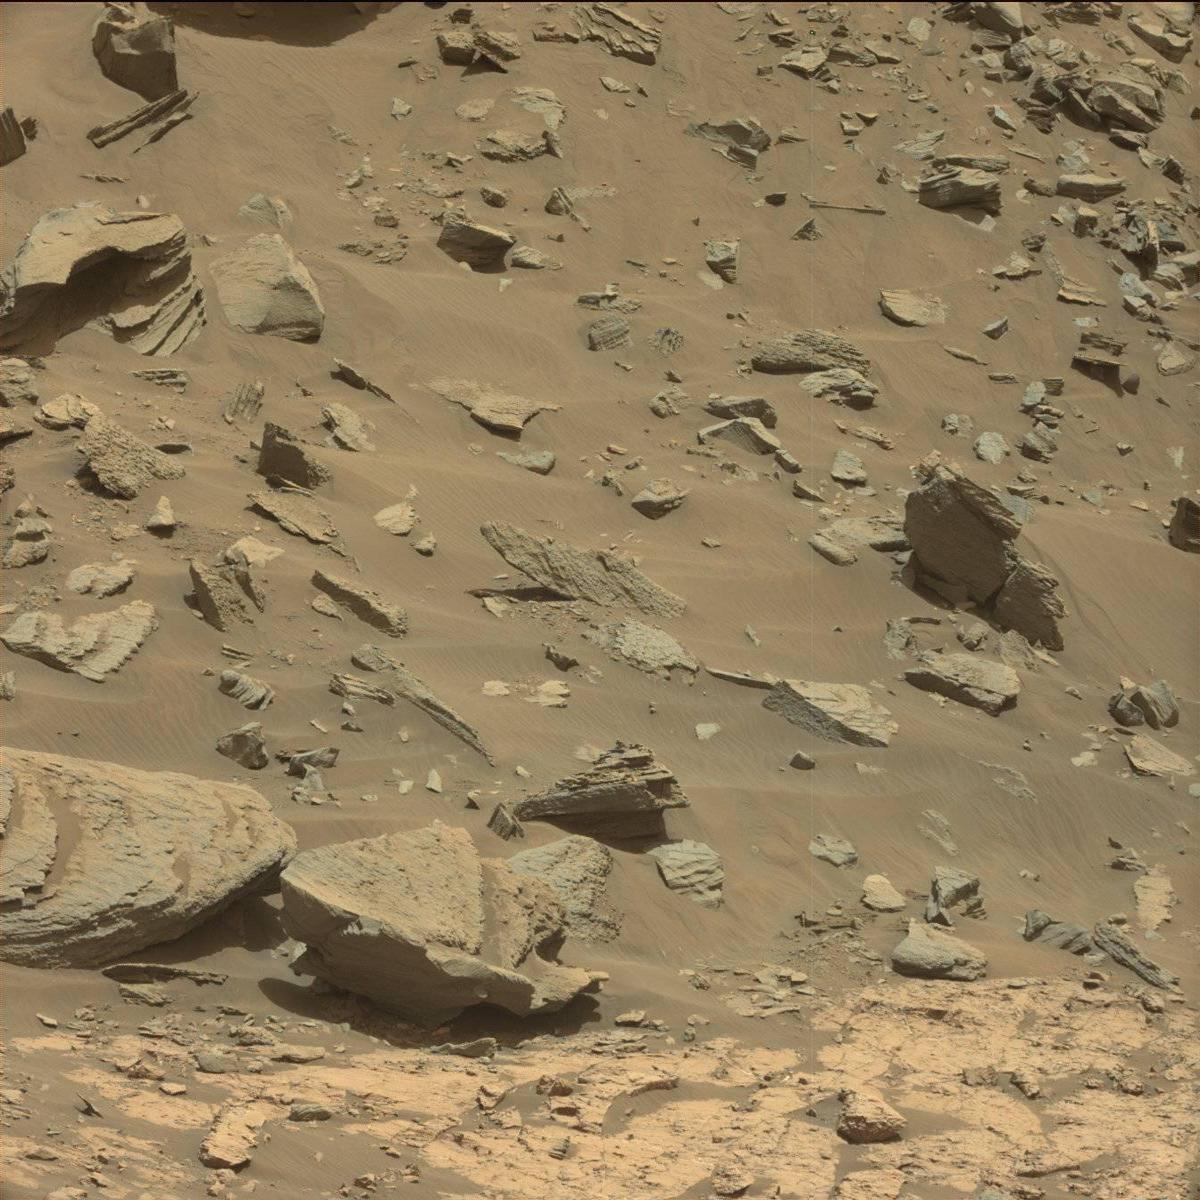
Terrain classes present: Bedrock, Rock, Sand / Soil